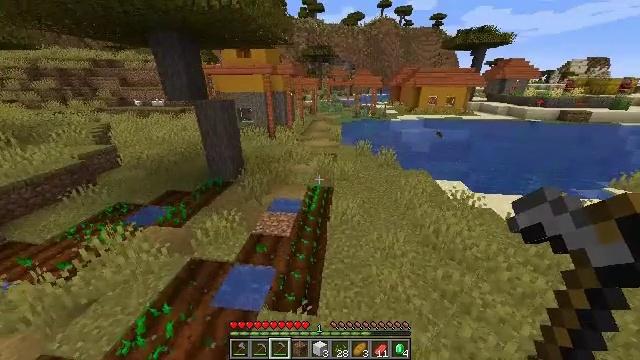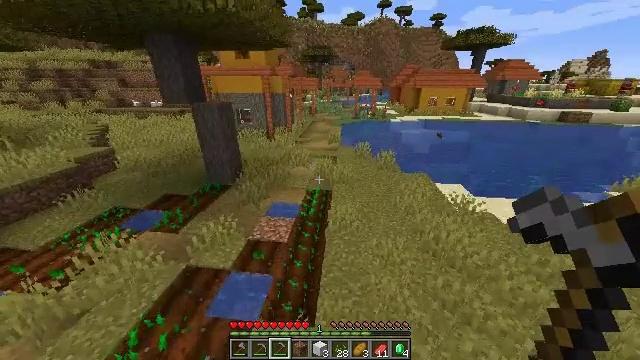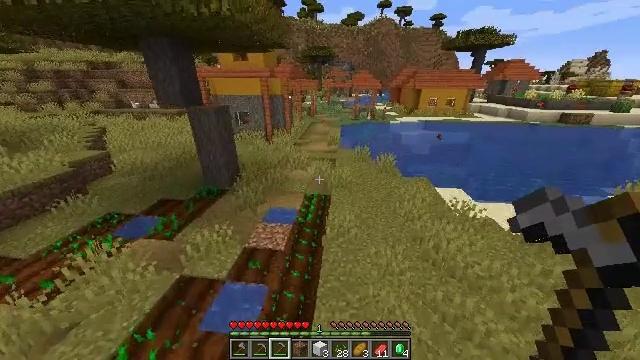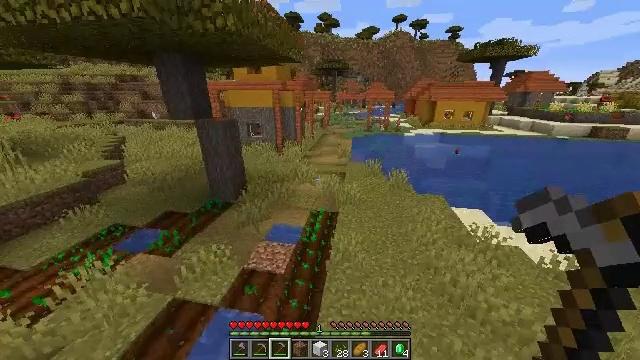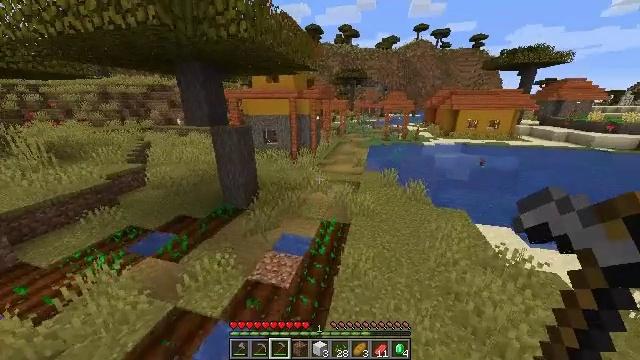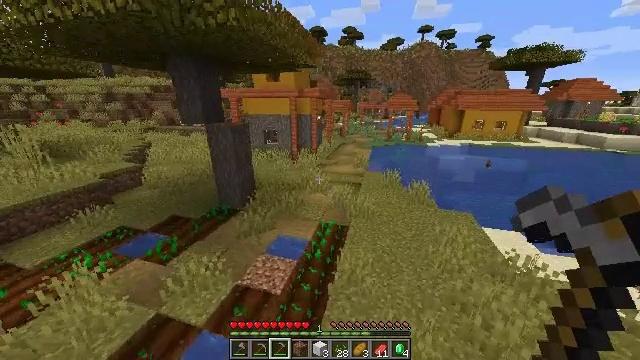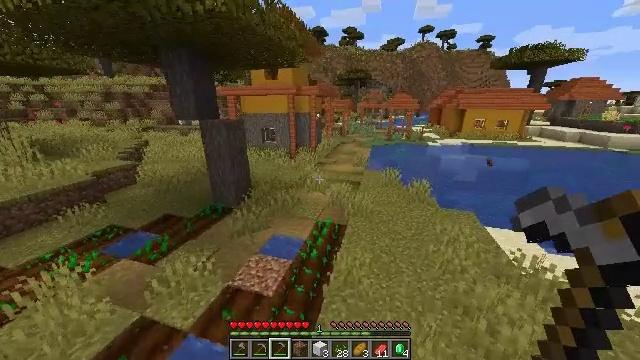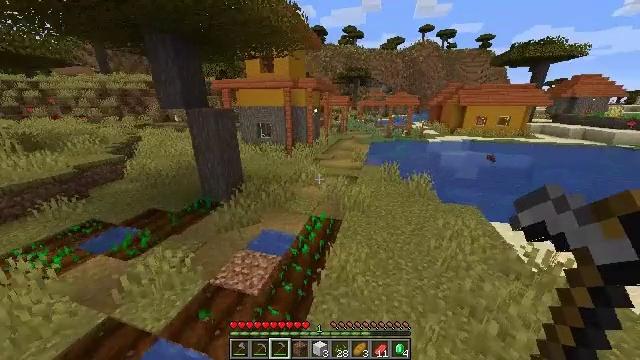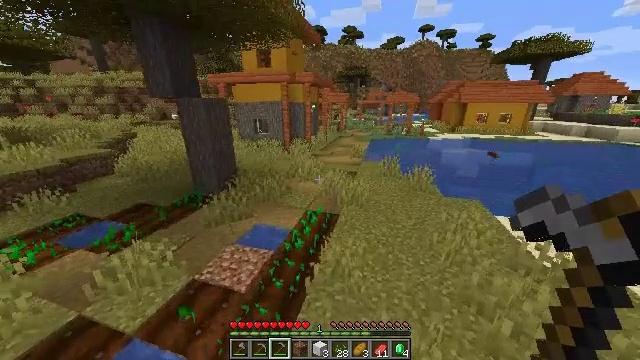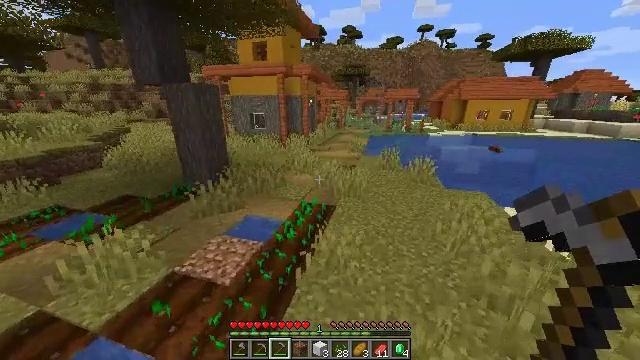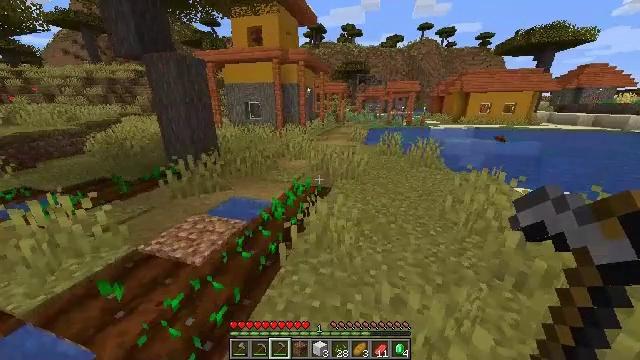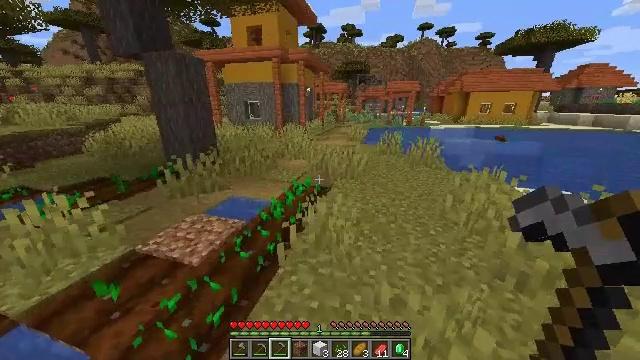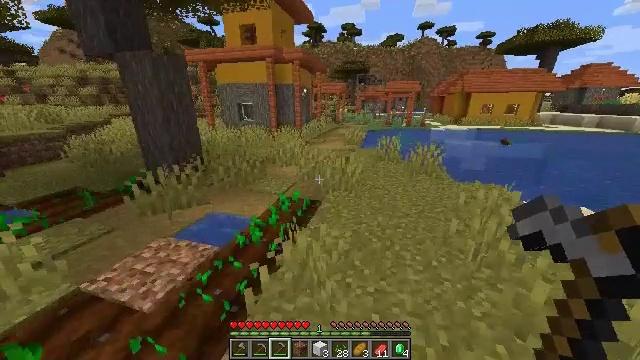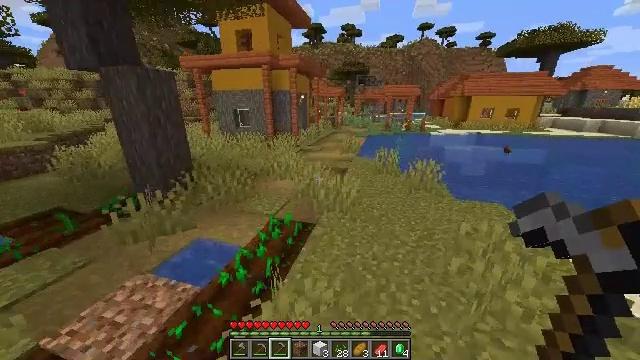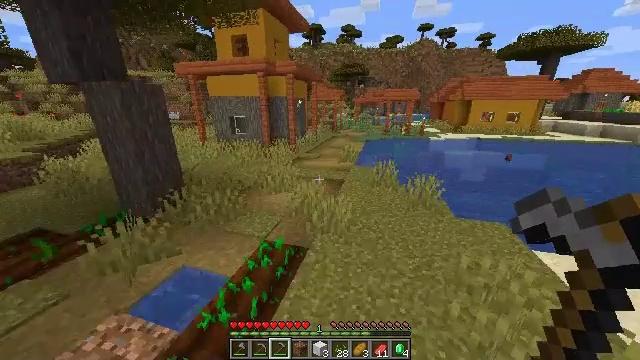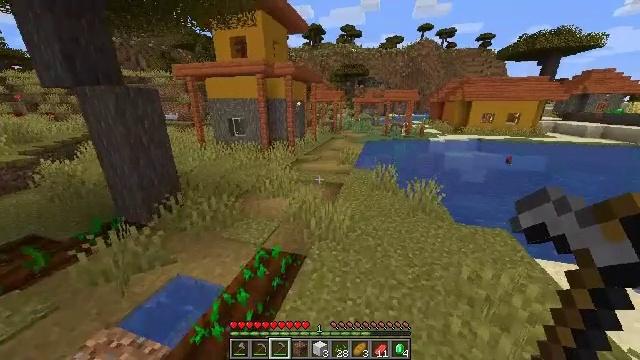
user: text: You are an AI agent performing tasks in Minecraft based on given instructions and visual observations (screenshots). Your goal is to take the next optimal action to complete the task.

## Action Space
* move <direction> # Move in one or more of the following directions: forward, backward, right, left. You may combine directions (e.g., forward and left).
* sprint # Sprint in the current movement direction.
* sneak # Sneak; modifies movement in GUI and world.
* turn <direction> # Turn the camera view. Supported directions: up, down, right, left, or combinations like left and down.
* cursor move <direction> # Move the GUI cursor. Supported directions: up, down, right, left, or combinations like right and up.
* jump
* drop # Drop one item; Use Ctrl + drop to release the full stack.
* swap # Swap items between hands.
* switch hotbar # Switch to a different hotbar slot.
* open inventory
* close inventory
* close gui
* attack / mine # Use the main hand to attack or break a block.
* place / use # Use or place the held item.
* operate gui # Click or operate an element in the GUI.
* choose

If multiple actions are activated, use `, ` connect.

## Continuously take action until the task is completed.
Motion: motion action
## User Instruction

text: Retrieve the glass pane from a window.
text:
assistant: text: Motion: move forward and move right, sprint, jump
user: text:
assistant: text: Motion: move forward and move right, sprint, jump
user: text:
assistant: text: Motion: move forward and move right, sprint, turn left and up, jump
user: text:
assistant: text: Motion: move forward and move right, sprint, turn left and up, jump
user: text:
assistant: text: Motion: move forward and move right, sprint, turn left, jump
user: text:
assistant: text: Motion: move forward, sprint, jump
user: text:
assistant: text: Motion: move forward, sprint, jump
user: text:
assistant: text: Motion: move forward, sprint, jump
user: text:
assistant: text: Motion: move forward, sprint, jump
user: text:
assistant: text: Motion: move forward, sprint, jump
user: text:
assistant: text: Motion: move forward and move right, sprint, jump
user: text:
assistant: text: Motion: move forward and move right, sprint, jump
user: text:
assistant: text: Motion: move forward and move right, sprint, jump
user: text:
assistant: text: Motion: move forward, sprint, jump
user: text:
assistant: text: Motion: move forward, sprint, jump
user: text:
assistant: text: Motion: move forward, sprint, jump
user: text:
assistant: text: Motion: move forward, sprint, jump
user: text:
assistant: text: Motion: move forward, sprint, jump
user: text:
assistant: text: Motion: move forward, sprint, jump
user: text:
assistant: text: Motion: move forward, sprint, jump
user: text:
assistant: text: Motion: move forward, sprint, jump
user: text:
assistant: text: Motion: move forward and move left, sprint, jump
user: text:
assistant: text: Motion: move forward and move left, sprint, jump
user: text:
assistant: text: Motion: move forward and move left, sprint, jump
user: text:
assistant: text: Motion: move forward and move left, sprint, jump
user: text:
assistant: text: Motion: move forward, sprint, jump
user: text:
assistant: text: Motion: move forward, sprint, jump
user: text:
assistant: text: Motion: move forward, sprint, jump
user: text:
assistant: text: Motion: move forward, sprint, jump
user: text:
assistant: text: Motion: move forward, sprint, jump